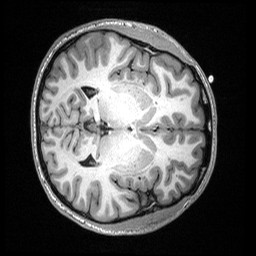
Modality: T1w
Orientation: axial
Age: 25
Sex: male